Interaction volume radius: 5 \u00c5
Interaction volume height: 10 \u00c5
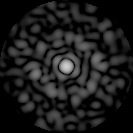
Disorder parameter: 0.8874